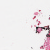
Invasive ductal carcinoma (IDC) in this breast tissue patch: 0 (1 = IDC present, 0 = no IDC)